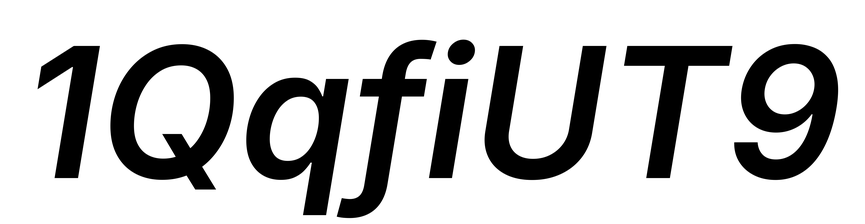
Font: Inter-Italic_SemiBold_Italic